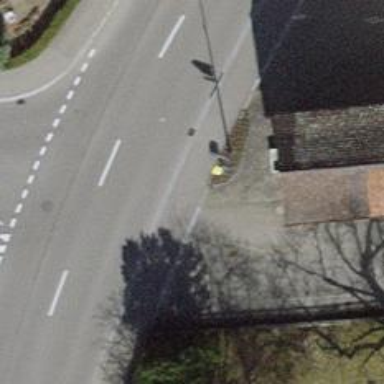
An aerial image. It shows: Post box is visible.